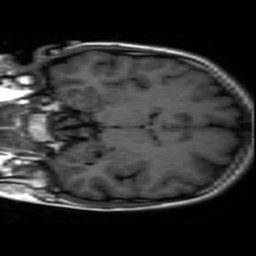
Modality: inplaneT1
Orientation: coronal
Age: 19
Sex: female
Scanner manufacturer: ge
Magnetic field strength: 3 T
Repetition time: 2.499 s
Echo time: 0.02513 s